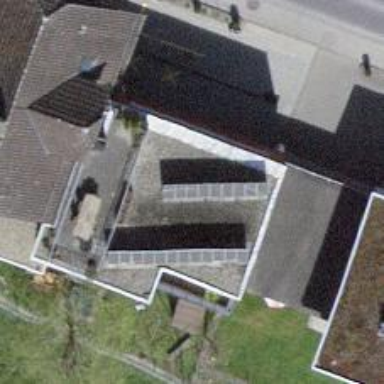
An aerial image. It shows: Solar power generator utilizing photovoltaic technology with solar photovoltaic panels.